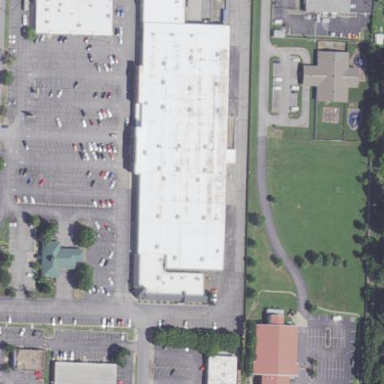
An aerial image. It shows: Retail building.